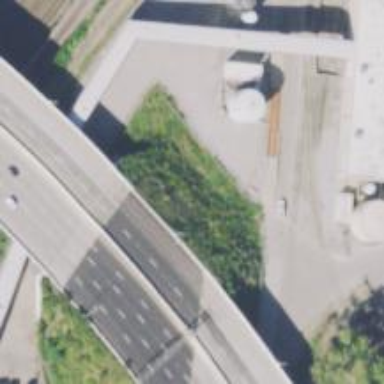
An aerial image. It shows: Motorway with asphalt surface and embankment.